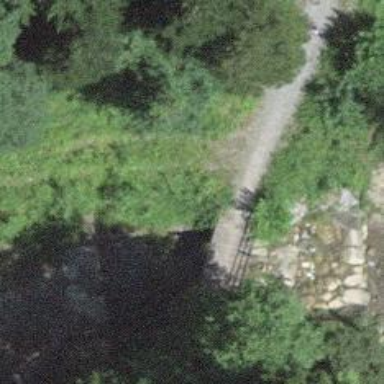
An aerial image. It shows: Path on bridge.